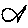
Label: fish